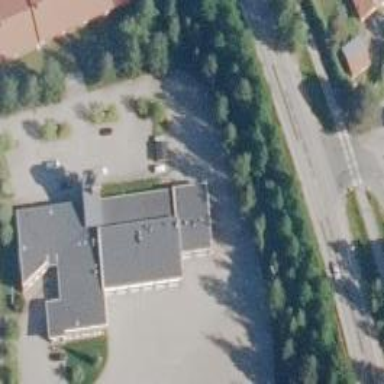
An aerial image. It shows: Fire station building.